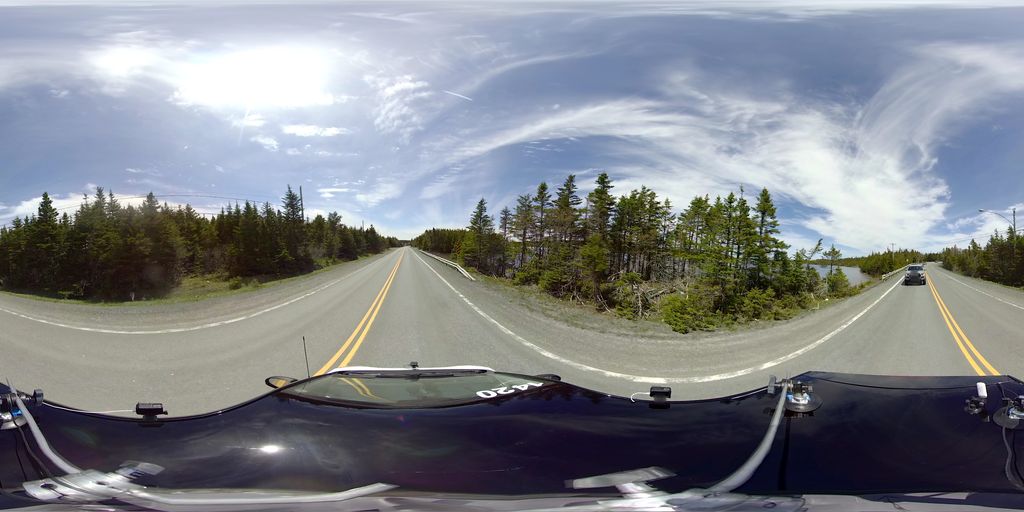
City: st_johns